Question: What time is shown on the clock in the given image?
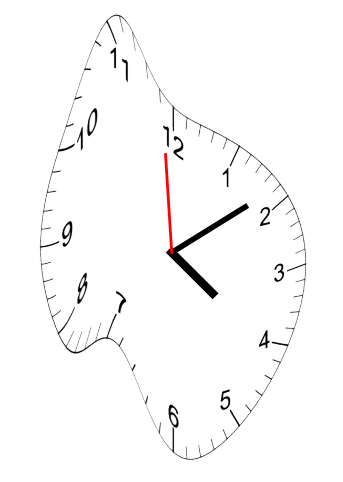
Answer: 04:08:59